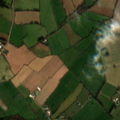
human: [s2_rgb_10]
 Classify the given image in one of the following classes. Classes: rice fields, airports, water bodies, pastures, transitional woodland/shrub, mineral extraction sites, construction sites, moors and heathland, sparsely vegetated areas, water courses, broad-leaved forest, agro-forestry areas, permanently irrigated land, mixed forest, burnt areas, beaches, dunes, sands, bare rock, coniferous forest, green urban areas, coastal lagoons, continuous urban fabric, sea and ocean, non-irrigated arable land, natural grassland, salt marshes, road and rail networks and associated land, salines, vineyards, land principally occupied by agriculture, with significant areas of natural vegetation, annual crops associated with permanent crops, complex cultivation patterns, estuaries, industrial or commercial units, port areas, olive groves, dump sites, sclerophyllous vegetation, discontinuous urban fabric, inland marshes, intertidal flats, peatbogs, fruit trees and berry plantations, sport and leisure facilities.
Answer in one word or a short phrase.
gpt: non-irrigated arable land, pastures